Question: I cant make new tags, but it should be on MANAGEDCUDA tag, since im using that framework for using CUDA in C#.
I allocate 2 INT arrays with this code for testing:
'''
Console.WriteLine("Cells: "+sum+" Expected Total Memory (x4): "+sum*4);
int temp= 0;
temp = cntxt.GetFreeDeviceMemorySize();
Console.Write("
Memory available before:" + cntxt.GetFreeDeviceMemorySize() + "
");
CudaDeviceVariable<int> matrix = new CudaDeviceVariable<int>(sum);
CudaDeviceVariable<int> matrixDir = new CudaDeviceVariable<int>(sum);
Console.Write("
Memory available after allocation:" + cntxt.GetFreeDeviceMemorySize() + "
");
Console.WriteLine("Memory took: "+(temp - cntxt.GetFreeDeviceMemorySize()));
Console.WriteLine("Diference between the expected and allocated: " + ((temp - cntxt.GetFreeDeviceMemorySize())-sum*8));
'''
After run i got this in the console:

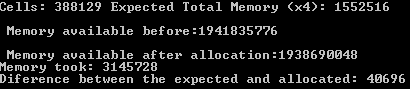
Answer: When you allocate memory through an allocator ('malloc', 'cudaMalloc', ...), it needs to keep track of the bytes you allocated, in special metadata structures. This metadata may contain, for example, the number of bytes allocated and their location in memory, some padding to align the allocation, and buffer-overrun checks.
To reduce the management overhead, most modern allocators use , that is, they allocate memory in indivisible chunks of a fixed size. On many host systems, this size is by default 4 kB.
In your precise case, it would appear that CUDA serving your memory allocation requests in pages of 64 kB. That is, if you request 56 kB, CUDA will serve you 64 kB anyway, and the unused 8 kB are "wasted" (from the point of view of your application).
When you request an allocation of <PHONE> bytes (that's 23.7 pages), the runtime will instead serve you 24 pages (<PHONE> bytes): that's 20348 bytes extra. Double that (because you have 2 arrays), and this is where your 40696 bytes difference comes from.
> The page size varies between GPUs and driver versions. You may try to find it out experimentally by yourself, or search for results published by other people. In any case, this is (to the best of my knowledge) not documented, and may therefore not be relied upon if you intend your program to be portable.